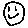
Label: smiley face